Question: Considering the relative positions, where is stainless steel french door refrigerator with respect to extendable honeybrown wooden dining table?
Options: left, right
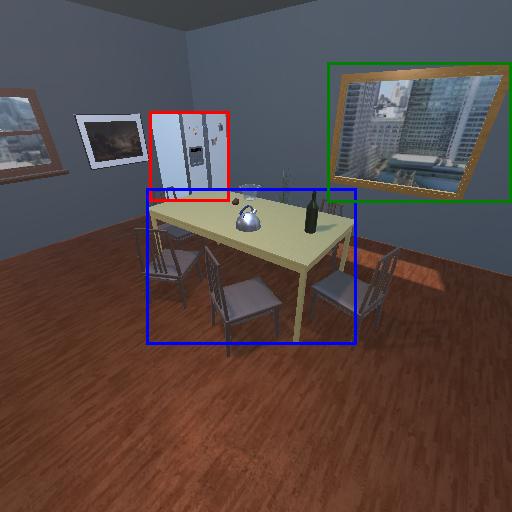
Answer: left